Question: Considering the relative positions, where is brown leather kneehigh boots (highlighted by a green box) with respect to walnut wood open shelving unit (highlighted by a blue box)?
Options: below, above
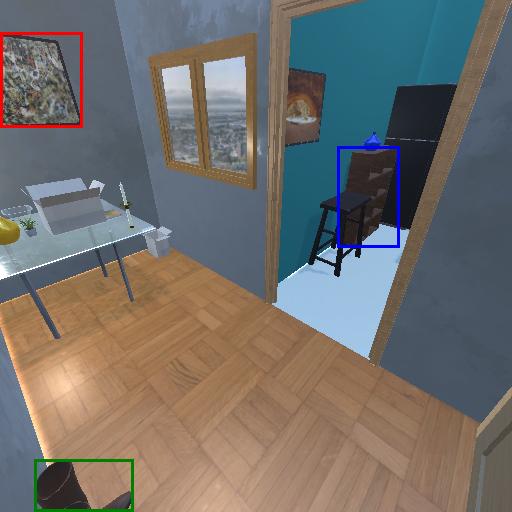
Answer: below